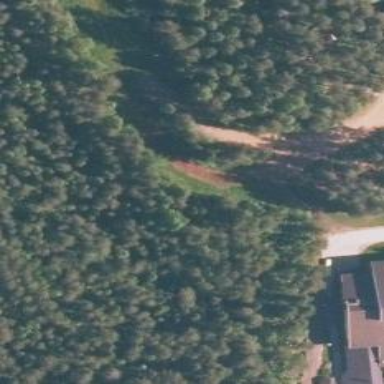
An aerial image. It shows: Disc golf basket.